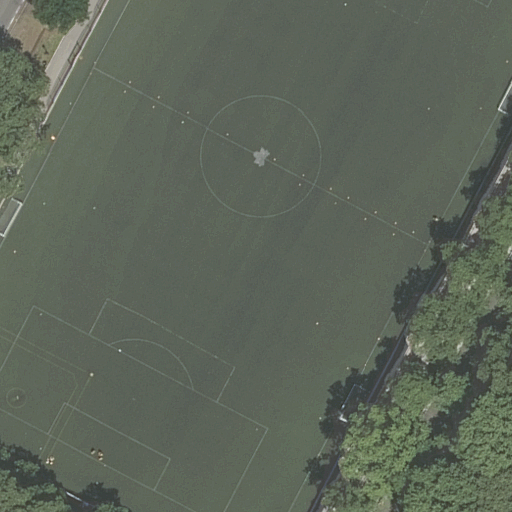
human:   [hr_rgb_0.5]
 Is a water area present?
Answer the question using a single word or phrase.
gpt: no

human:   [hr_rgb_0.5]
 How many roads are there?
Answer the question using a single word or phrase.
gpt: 1

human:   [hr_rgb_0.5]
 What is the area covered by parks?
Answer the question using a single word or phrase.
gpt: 10636m2

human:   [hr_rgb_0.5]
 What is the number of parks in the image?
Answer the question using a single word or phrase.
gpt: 1

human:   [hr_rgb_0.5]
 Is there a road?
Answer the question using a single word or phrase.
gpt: yes

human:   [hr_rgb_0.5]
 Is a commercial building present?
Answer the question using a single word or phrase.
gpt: no

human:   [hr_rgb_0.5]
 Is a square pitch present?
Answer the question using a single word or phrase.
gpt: no

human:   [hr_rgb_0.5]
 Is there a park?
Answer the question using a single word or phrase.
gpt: yes

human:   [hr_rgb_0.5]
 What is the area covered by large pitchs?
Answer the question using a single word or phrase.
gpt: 8386m2

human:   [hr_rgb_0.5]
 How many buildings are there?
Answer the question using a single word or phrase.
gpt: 0

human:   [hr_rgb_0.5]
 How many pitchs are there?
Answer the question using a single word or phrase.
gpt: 1

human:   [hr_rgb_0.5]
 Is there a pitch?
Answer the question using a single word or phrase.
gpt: yes

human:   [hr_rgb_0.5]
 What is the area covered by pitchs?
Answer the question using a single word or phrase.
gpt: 8386m2

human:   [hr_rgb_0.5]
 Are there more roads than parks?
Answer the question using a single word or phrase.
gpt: no

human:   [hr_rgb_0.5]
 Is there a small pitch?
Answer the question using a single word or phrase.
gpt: no

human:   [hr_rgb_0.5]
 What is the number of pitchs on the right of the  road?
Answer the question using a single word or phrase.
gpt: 0

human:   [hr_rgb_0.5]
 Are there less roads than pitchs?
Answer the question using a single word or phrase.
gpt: no

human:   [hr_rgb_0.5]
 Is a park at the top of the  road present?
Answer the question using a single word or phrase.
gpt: no

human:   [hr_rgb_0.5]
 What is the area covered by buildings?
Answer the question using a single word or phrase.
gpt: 0m2

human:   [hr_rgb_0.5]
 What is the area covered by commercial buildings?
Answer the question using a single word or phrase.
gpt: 0m2

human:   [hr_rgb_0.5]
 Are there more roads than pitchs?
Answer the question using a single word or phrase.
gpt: no

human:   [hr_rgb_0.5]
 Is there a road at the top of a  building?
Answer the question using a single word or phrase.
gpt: no

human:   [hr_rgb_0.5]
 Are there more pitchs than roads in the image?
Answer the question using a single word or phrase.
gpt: no

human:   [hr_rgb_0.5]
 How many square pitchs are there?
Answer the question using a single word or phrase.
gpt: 0

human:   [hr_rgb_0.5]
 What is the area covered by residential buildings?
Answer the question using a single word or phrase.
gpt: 0m2

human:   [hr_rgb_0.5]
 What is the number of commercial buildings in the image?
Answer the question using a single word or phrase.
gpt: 0

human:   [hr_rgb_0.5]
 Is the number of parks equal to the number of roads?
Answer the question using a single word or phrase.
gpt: yes

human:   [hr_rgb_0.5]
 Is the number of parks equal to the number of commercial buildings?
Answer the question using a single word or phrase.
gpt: no

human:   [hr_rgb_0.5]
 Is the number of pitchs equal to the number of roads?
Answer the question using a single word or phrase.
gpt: yes

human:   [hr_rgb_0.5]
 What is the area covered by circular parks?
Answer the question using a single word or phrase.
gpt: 0m2

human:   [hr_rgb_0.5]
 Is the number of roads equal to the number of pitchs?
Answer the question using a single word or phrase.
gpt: yes

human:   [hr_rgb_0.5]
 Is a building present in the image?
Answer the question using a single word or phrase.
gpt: no

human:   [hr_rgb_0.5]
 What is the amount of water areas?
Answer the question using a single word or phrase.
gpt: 0

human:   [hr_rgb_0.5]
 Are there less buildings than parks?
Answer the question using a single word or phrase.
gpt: yes

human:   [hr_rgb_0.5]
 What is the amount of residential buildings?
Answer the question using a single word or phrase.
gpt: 0

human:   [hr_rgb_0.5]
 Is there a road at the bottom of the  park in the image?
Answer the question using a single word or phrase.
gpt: no

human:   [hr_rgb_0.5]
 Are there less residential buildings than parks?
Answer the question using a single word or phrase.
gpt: yes

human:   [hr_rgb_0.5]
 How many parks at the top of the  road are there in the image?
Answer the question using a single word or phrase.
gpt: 0

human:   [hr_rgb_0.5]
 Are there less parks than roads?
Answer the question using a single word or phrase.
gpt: no

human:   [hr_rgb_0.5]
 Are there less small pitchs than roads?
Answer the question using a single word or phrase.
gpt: yes

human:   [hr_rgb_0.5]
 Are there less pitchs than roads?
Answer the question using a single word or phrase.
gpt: no

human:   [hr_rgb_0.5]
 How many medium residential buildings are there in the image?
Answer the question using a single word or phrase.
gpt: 0

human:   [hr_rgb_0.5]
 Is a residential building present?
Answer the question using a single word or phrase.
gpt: no

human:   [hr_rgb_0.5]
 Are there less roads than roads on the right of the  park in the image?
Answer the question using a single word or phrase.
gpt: no

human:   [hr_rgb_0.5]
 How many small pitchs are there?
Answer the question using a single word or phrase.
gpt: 0

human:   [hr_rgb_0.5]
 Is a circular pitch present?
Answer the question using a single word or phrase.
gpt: no

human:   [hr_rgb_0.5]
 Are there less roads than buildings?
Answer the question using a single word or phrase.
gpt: no

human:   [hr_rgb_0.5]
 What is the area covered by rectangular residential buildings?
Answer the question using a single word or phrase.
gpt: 0m2

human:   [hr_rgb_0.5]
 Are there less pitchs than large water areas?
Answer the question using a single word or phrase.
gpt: no

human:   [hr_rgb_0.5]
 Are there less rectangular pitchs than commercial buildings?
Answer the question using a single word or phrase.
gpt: no

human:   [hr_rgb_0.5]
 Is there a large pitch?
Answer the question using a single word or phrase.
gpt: yes

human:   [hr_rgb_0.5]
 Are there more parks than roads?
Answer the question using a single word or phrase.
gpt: no

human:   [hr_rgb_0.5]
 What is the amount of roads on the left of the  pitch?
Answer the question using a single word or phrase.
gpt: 0

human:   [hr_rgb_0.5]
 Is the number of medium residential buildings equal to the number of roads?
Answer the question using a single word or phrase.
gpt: no

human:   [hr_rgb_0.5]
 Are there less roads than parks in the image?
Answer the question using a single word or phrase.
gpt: no

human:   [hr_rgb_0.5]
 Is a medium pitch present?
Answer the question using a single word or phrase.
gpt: no

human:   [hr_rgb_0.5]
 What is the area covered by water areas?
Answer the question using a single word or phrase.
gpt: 0m2

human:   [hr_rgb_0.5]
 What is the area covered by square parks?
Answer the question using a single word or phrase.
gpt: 0m2

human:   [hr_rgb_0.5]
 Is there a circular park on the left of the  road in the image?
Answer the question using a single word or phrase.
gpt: no

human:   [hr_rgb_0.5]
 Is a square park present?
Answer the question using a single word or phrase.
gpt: no

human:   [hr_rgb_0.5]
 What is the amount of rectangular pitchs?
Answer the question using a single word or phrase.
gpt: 0

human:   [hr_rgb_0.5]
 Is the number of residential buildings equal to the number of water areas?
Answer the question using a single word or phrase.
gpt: yes

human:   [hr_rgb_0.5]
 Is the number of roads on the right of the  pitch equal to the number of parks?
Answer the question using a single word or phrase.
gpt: no

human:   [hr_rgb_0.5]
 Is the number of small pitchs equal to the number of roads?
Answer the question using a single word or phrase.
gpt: no